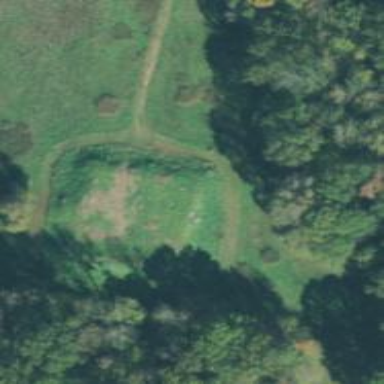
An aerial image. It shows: Archaeological site with historical significance.